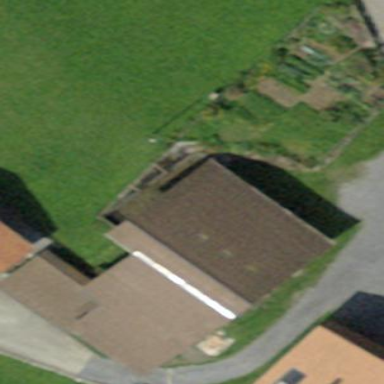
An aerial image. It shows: Barn.